Question: I draw two diagrams with different colors in different views('UIView') and applied pan gesture recognizer on both of them. When i drag one diagram to another diagram, they are coincided or intersected to each other. I want to combine the color on that intersection part.
Suppose one view has red colored diagram and another one has green colored diagram then the intersection part will be yellow color as shown in the following picture. This is my part what i want without using openGLES.
I know how to blend the color from different diagrams in same view('UIView') by using 'kCGBlendModeDifference' but my case is in different views. I have tried but i couldn't get it.Please can any one help to me.

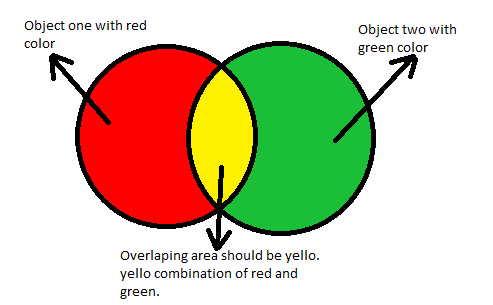
Answer: I don't think there's any good way of doing this other than drawing the resulting image yourself (using, say, core graphics or OpenGL). You can keep the existing views for dragging & positioning; just make them transparent and draw the circles underneath yourself.